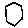
Label: hexagon